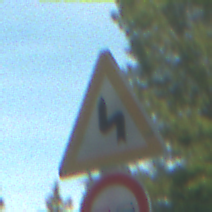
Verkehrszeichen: DoppelkurveZunaechstLinks
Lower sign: Ueberholverbot
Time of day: SunriseSunset
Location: Outdoor (Suburban)
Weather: PartlyCloudy
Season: NotSpecified
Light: Natural